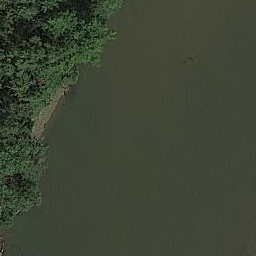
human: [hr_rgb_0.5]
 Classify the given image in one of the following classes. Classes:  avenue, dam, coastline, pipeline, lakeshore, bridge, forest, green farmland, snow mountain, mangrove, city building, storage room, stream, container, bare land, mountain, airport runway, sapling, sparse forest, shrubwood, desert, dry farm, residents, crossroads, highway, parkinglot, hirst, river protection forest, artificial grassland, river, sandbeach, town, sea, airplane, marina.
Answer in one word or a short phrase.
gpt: river protection forest